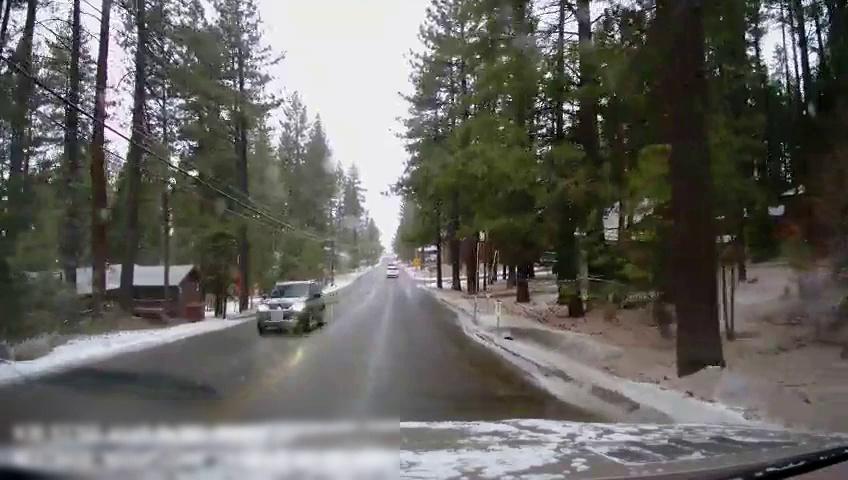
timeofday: Day
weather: Snowy
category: Vehicles | SUV
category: Drivable Space
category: Vehicles | SUV